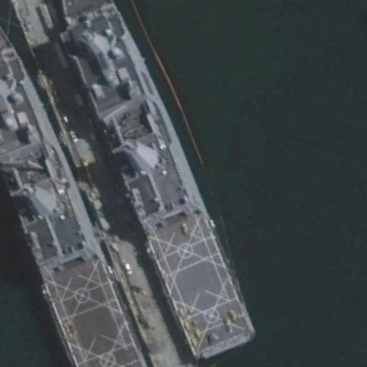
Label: combat